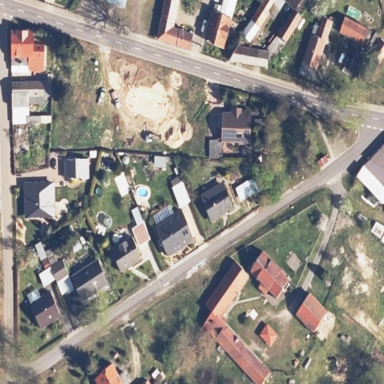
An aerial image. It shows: Residential area.